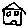
Label: house